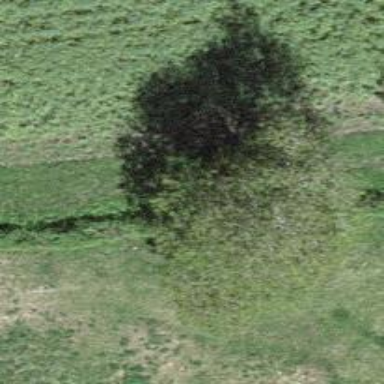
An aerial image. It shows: Deciduous broadleaved tree.